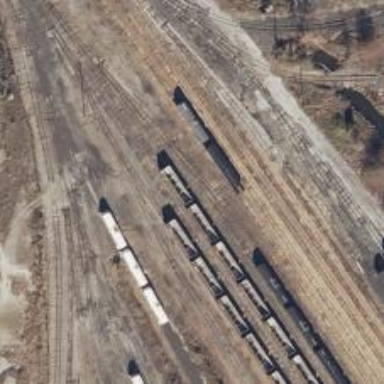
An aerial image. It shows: Disused railway spur.